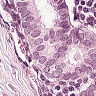
Metastatic tissue present: yes